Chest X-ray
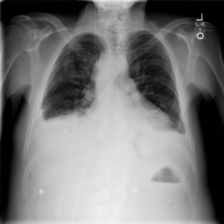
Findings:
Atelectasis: positive
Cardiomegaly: negative
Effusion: positive
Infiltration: positive
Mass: negative
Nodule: negative
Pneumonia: negative
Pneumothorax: negative
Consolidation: negative
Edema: negative
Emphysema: negative
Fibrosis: negative
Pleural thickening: negative
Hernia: negative